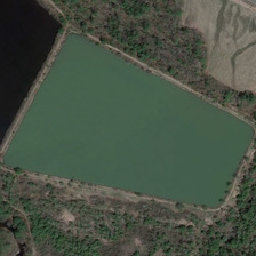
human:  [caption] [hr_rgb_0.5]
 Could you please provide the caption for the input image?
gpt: this green quadrilateral pond sits beside a deep colored one with many green trees on its bank .

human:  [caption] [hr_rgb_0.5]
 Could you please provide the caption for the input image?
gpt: Banks have two ponds different from the trees.

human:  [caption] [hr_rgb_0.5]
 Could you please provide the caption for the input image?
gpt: There are two different colored ponds on the Bank of the river. There are trees in the pond.

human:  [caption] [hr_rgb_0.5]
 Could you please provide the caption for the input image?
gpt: There is a big trapezoidal pond of green water.

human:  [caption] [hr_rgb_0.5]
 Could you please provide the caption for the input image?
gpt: There is a big green trapezoid pond.